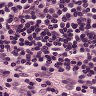
Metastatic tissue present: no